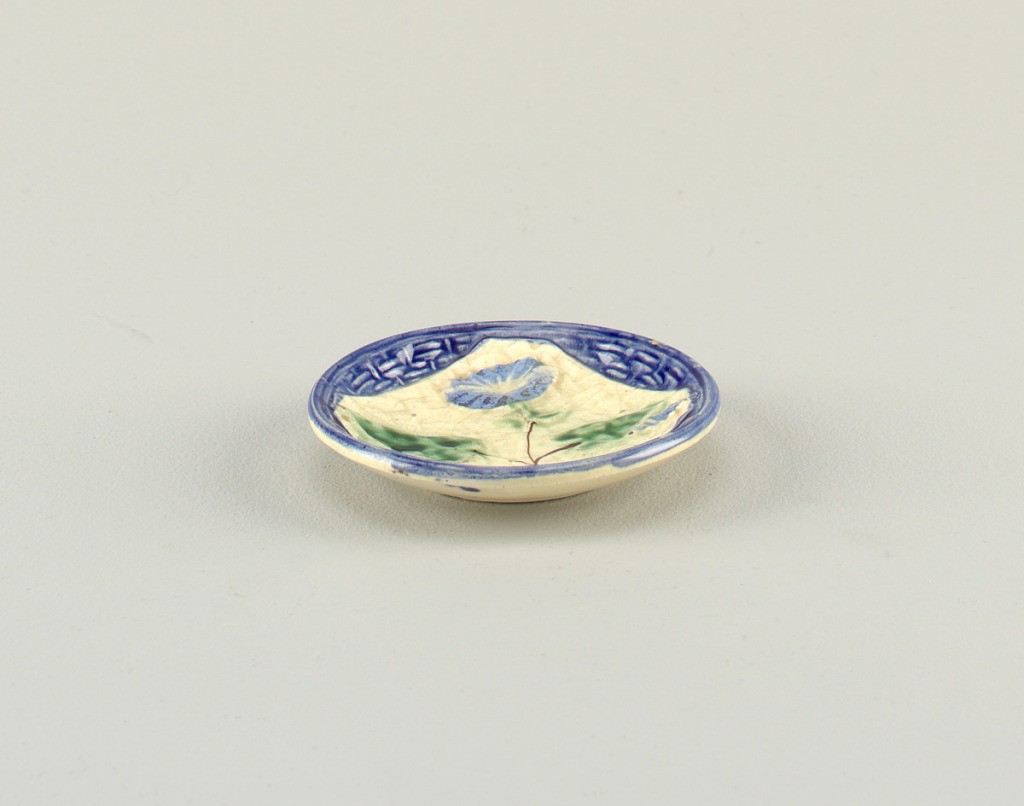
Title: Butter plate
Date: mid- 19th century
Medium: Molded earthenware, underglaze and overglaze decoration
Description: Molded basket pattern, with relief kerchief and morning glory, in blue and green.